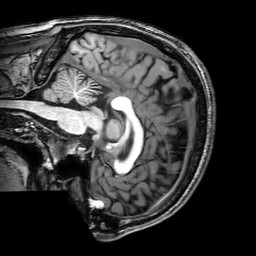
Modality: T1w
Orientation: sagittal
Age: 24
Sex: male
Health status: healthy
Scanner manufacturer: philips
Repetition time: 0.008273 s
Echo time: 0.00381 s